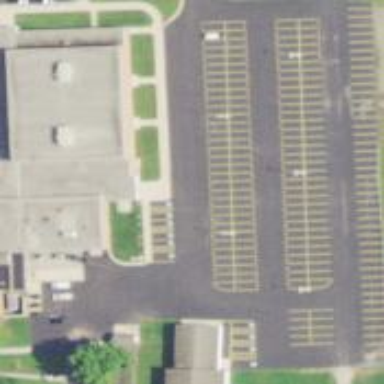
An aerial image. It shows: Parking area.